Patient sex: M
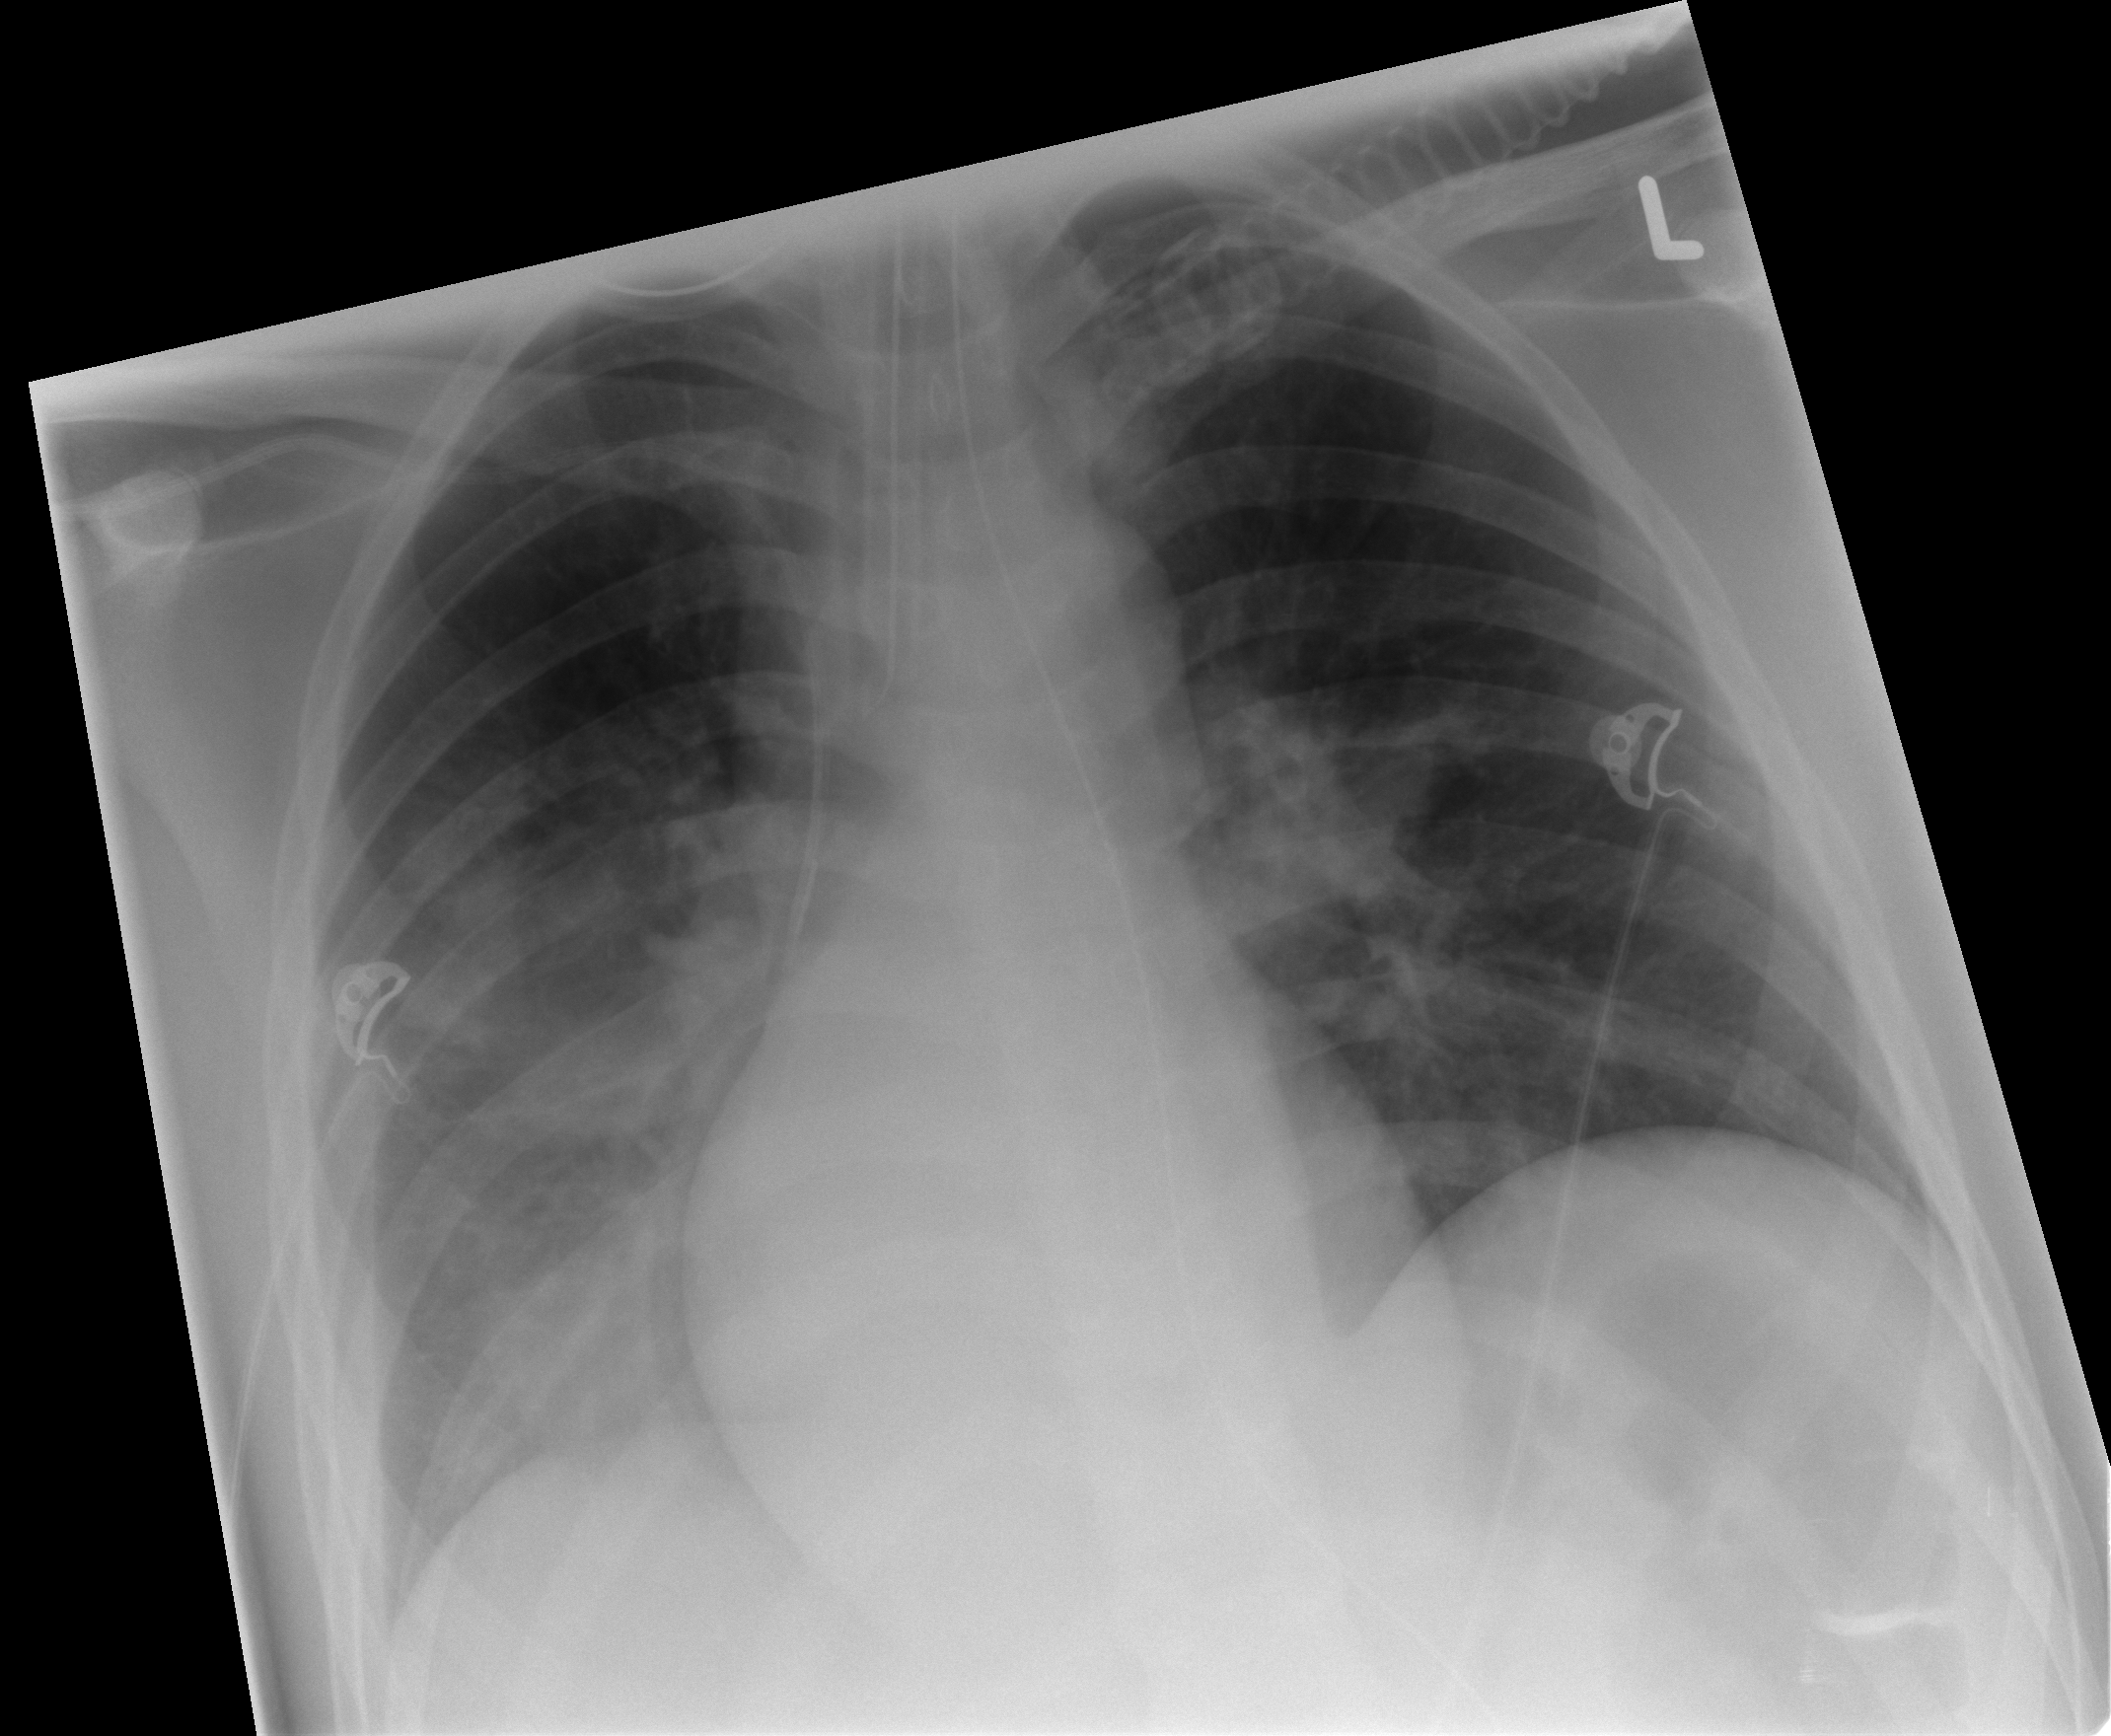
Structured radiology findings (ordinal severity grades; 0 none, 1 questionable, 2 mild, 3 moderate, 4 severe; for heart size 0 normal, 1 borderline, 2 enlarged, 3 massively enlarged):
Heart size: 0
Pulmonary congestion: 1
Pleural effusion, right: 0
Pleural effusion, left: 0
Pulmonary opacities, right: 3
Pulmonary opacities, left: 2
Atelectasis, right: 2
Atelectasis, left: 1